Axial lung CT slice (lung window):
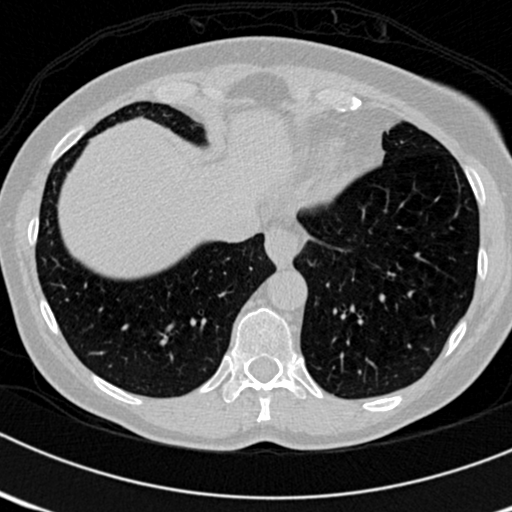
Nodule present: no